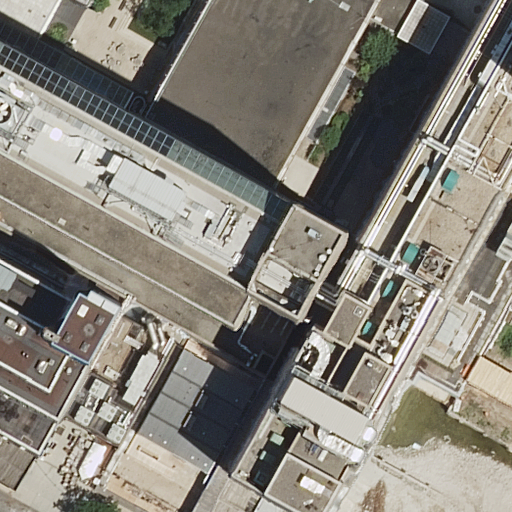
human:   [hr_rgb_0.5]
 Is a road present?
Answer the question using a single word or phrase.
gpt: yes

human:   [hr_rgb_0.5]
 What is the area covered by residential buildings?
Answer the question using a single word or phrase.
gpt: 2796m2

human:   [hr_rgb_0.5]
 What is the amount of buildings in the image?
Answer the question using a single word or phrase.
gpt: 5

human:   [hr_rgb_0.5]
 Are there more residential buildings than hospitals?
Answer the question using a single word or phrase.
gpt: yes

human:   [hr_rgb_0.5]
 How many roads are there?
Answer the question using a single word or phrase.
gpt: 1

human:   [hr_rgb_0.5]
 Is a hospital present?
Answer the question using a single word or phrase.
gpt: yes

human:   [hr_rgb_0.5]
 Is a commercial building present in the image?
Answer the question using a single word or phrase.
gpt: no

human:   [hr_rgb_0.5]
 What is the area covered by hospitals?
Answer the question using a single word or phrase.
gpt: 9968m2

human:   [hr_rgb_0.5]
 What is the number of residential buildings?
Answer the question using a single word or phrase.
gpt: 3

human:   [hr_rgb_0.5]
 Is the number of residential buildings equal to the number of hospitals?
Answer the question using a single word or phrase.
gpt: no

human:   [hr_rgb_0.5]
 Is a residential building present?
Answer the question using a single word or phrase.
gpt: yes

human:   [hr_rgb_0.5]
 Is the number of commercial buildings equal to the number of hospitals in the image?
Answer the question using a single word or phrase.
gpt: no

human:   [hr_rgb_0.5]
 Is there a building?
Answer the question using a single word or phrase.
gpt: yes

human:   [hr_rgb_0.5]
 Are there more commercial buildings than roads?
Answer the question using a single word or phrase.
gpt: no

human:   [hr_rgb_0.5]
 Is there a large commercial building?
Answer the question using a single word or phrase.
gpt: no

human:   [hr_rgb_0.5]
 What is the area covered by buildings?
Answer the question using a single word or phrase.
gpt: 8197m2

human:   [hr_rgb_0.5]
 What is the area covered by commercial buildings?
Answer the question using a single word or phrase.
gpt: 0m2

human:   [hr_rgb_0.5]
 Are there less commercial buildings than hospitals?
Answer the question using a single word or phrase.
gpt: yes

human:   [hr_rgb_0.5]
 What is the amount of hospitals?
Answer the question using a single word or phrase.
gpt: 1

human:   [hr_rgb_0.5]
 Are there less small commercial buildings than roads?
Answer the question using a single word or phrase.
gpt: yes

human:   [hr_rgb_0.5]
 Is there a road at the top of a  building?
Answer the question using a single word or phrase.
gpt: yes

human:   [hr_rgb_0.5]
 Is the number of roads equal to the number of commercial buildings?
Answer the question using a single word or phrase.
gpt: no

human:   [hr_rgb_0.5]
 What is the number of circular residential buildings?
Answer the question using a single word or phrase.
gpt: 0

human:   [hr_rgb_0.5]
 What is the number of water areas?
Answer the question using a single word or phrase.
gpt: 0

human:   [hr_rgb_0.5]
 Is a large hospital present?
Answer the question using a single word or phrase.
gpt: yes

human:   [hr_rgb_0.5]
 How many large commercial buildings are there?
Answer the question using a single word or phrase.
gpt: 0

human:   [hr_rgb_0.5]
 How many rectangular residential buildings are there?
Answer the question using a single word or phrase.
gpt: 1

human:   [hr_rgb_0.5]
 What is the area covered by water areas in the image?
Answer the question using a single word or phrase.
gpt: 0m2

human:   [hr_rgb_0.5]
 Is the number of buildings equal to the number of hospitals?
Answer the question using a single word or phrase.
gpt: no

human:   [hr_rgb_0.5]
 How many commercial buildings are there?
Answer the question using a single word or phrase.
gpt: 0

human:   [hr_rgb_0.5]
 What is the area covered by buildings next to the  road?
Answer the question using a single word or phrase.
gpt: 8197m2

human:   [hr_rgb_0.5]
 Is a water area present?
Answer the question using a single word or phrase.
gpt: no

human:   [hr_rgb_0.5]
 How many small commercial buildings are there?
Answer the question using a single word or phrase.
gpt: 0

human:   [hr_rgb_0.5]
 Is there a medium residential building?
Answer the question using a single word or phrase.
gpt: no

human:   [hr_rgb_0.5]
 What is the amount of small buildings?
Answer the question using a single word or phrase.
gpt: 1

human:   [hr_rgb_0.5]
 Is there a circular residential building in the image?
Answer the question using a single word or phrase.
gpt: no

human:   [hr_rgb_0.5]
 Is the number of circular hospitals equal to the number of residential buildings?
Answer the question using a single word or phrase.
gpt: no

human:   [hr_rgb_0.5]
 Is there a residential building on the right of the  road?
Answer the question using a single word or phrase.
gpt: no

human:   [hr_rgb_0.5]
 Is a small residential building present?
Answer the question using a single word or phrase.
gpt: yes

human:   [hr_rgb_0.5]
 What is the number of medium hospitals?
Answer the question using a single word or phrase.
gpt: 0

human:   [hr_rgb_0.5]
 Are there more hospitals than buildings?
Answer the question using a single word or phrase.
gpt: no

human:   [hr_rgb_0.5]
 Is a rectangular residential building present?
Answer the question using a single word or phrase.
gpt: yes

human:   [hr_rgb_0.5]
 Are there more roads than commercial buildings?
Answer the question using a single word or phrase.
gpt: yes

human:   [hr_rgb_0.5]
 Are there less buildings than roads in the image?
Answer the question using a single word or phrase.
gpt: no

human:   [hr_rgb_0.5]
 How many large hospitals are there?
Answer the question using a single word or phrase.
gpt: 1

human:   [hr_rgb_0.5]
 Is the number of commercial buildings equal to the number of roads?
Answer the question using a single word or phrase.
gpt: no

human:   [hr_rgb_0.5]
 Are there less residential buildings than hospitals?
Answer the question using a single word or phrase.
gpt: no

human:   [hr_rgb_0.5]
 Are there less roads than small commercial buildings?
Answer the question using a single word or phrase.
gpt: no

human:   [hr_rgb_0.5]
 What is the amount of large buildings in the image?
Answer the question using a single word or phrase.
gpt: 4

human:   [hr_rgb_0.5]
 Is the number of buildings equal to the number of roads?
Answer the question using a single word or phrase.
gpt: no

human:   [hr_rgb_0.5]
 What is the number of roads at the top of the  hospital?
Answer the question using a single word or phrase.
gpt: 0

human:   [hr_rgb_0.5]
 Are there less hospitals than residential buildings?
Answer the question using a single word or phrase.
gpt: yes

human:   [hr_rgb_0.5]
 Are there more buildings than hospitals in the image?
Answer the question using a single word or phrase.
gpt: yes

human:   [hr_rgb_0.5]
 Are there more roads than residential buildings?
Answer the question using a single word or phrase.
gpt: no

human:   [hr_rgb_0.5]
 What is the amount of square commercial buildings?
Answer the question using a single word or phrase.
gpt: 0

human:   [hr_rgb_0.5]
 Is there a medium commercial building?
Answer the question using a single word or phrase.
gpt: no

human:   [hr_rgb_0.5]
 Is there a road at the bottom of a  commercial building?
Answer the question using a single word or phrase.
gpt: no

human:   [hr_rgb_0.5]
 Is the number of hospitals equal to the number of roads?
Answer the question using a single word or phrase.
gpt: yes

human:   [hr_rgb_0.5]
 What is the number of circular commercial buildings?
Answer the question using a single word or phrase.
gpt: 0

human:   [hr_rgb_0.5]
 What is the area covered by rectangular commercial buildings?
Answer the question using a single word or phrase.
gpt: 0m2

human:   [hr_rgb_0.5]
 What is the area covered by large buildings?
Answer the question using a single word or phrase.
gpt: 8132m2

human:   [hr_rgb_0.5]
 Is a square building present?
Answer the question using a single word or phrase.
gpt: no

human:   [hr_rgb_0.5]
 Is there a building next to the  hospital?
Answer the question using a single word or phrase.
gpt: yes

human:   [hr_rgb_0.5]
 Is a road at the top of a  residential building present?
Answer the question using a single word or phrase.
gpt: yes